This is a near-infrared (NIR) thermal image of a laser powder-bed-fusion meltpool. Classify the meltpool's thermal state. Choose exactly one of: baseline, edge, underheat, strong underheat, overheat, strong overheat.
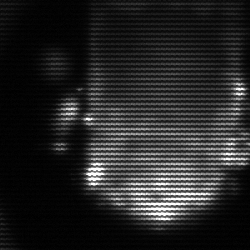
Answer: baseline